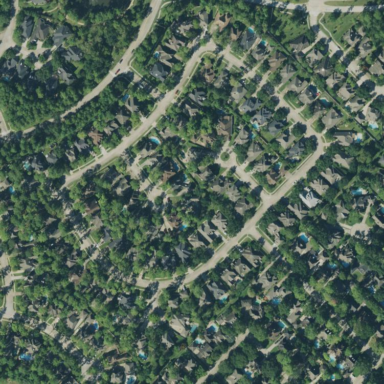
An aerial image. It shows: Residential area within neighborhood.